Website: lowes
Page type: customer-info-address
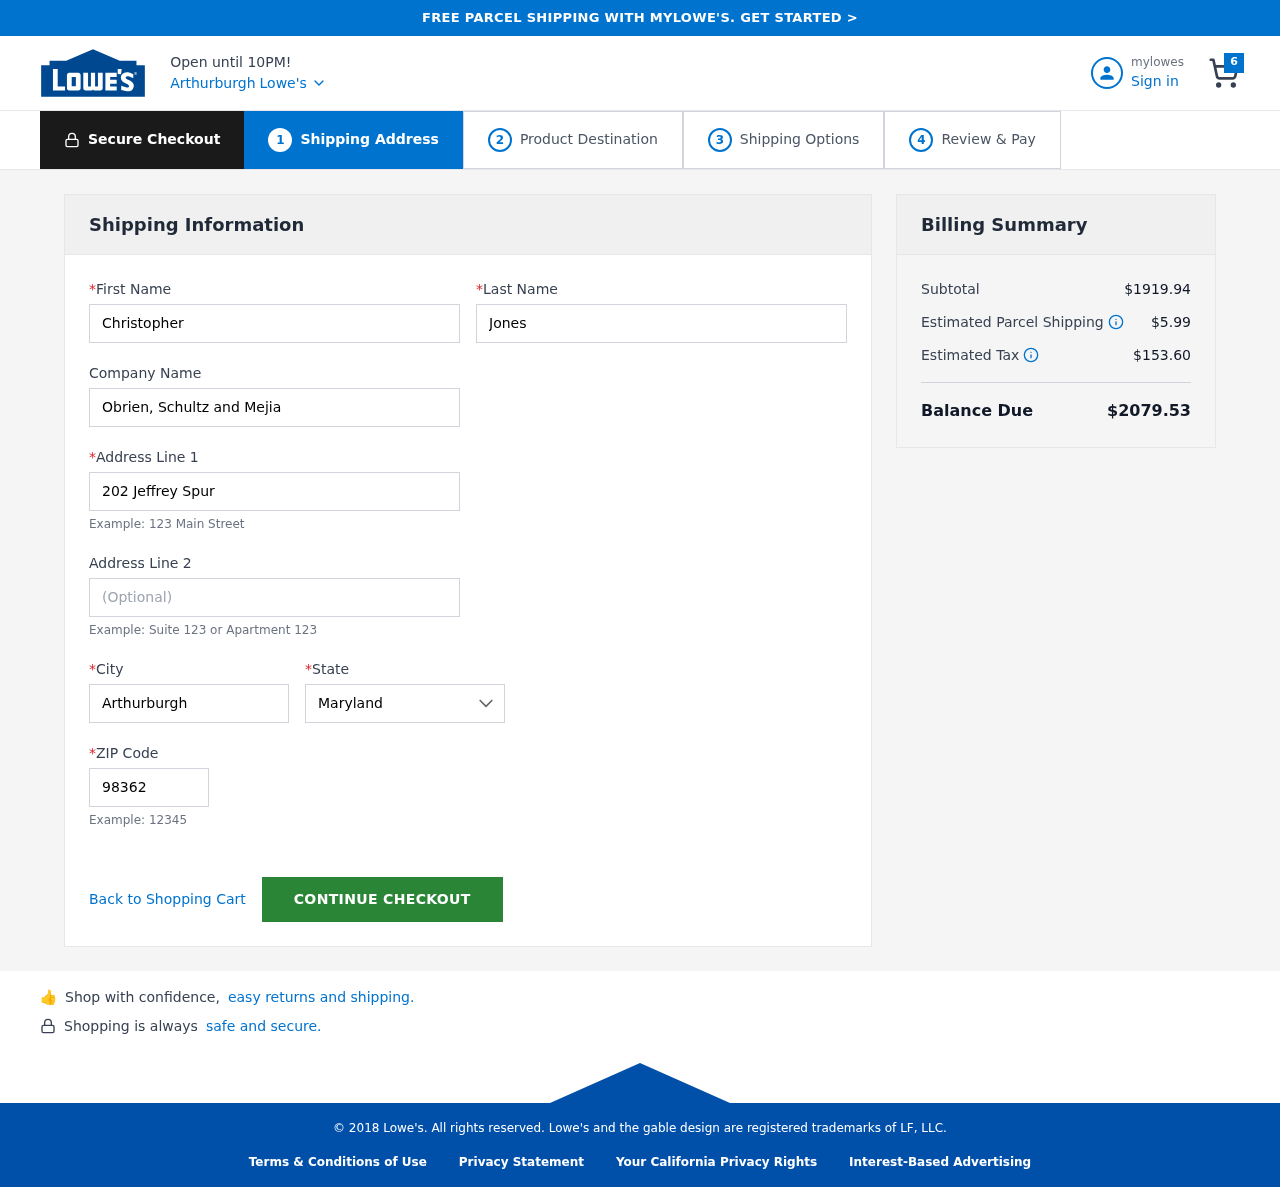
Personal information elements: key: PII_CITY
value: Arthurburgh
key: PII_COMPANY
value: Obrien, Schultz and Mejia
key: PII_FIRSTNAME
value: Christopher
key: PII_LASTNAME
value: Jones
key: PII_POSTCODE
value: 98362
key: PII_STATE
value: Maryland
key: PII_STREET
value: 202 Jeffrey Spur
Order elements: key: ORDER_NUM_ITEMS
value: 6
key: ORDER_SUBTOTAL
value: $1919.94
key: ORDER_SHIPPING_COST
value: $5.99
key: ORDER_TAX
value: $153.60
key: ORDER_TOTAL
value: $2079.53